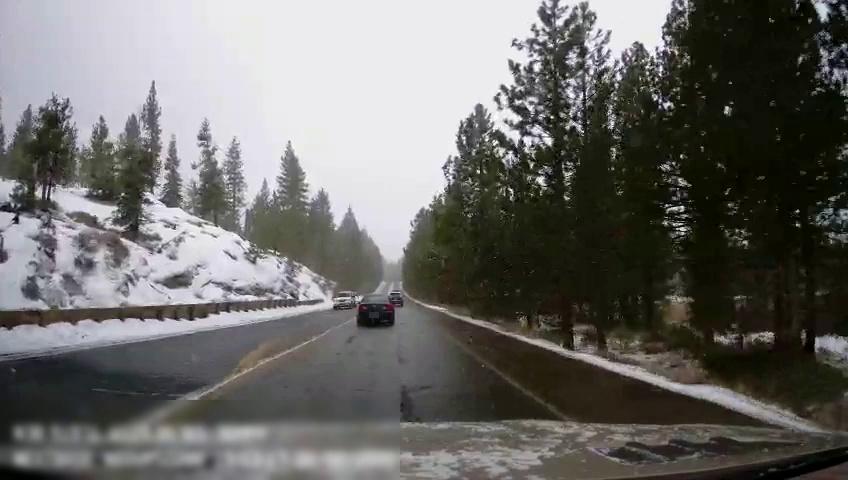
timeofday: Day
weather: Snowy
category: Drivable Space
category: Vehicles | SUV
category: Vehicles | Car
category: Vehicles | Car
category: Lanes | Opposite Lane
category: Lanes | Opposite Lane
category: Lanes | Current Lane